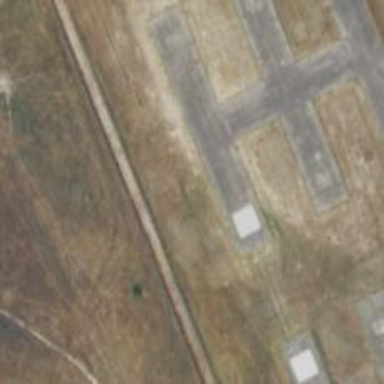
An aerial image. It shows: Image of taxiway at airport.